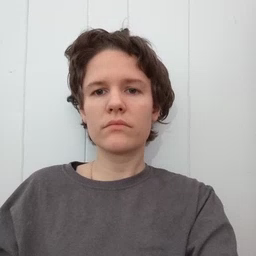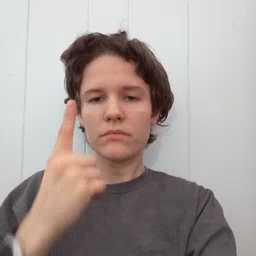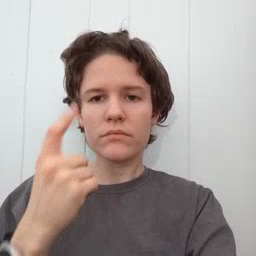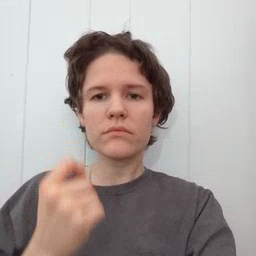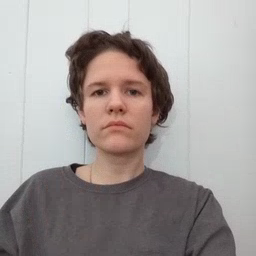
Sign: cry